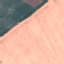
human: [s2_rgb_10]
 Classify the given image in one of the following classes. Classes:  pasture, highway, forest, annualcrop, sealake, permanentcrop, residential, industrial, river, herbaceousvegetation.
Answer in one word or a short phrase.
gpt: AnnualCrop